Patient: sex M, age 67
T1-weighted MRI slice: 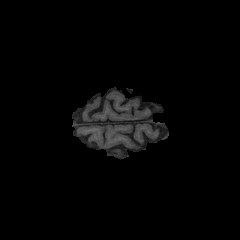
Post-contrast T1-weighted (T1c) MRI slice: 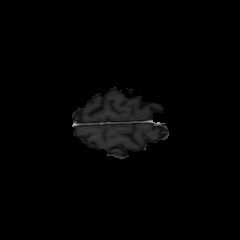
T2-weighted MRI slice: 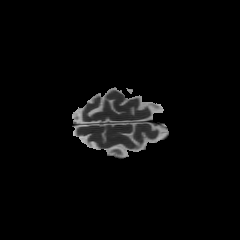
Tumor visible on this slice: no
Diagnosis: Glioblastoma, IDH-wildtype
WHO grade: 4